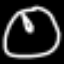
Label: clock